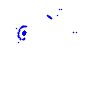
Particle: electron